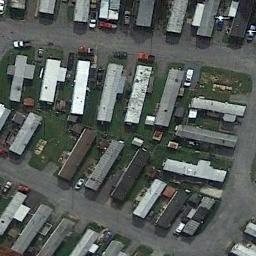
Label: residential